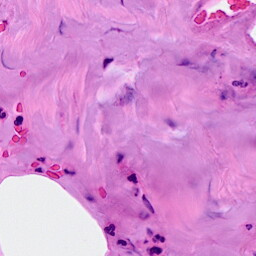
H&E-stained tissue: Breast